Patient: sex M, age 29
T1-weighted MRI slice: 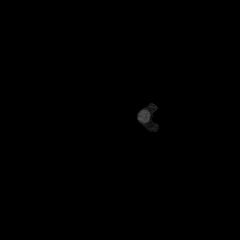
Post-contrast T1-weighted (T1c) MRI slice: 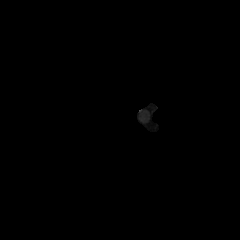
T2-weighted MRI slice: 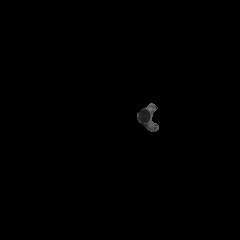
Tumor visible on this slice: no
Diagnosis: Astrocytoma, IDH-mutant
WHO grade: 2